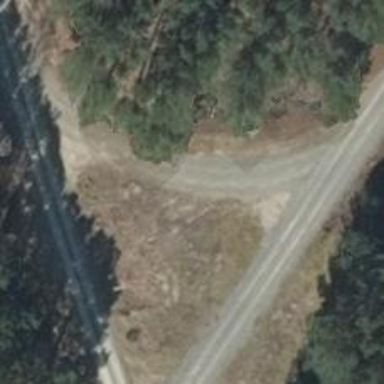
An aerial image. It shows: Sandy track road.